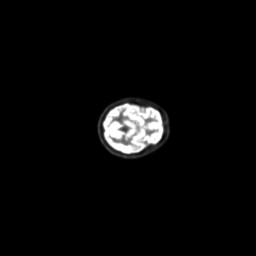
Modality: PET
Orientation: axial
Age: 60
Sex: male
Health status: ill